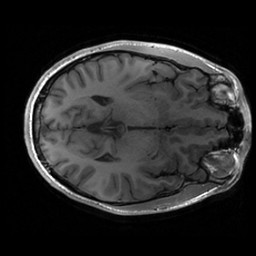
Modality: T1w
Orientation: axial
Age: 21
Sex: female